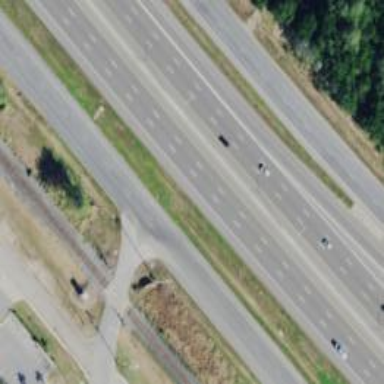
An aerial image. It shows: Secondary road with asphalt surface and frontage road.